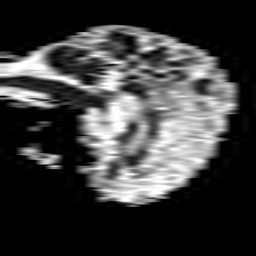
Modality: ADC
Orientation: sagittal
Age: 71
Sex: male
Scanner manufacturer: philips
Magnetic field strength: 1.5 T
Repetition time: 3.393 s
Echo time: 0.06922 s